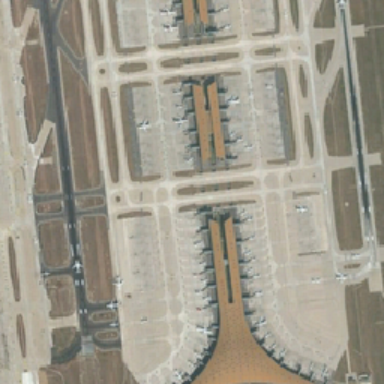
Terminal building and tarmac with airplanes are sandwiched by flight paths where several planes are slipping .